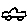
Label: car